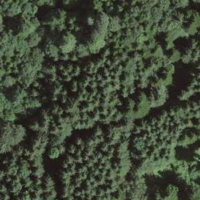
EUNIS habitat code: 43
Species observed at this site:
Oxalis acetosella